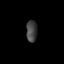
Tissue: prostate
Cell type: T cells
Senescence score: 0.3225
Nuclear area (px): 233
Mean DAPI intensity: 66.464